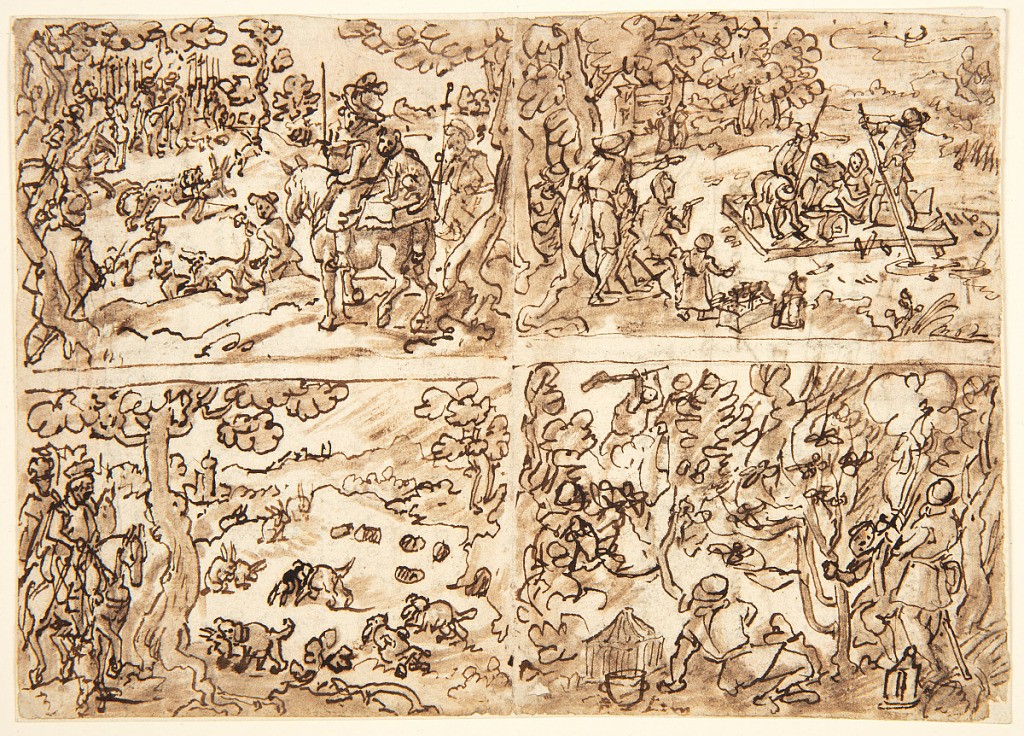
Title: Rabbit Hunt with Leopards [above left]; King of England Hunting for Rabbits [below left]; Fishing by Night [above right]; Catching Nightowls [below right]
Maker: Jan van der Straet, called Stradanus, Flemish, 1523–1605
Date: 1596–1599
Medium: Recto: pen and ink, brush and brown wash over black chalk on laid paper Verso: pen and brown ink over black chalk on laid paper
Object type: Drawing
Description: Recto, above left: Men hunt rabbits with the help of leopards. One leopard sits behind a hunter on his horse. 
Recto, below left: The King of England rides a horse at left, carrying dead rabbits. His dogs chase more rabbits from their burrows beyond. 
Recto, above right: Fishermen stand on a raft, using lanterns to tempt fish out of the water. 
Recto, below right: In the background, hunters beat the bushes, driving owls from their nests. In the foreground, their companions, holding torches, wait with a trap.
Verso, above: Italian inscription in the hand of Luigi Alamanni.
Verso, below: Plan of a walled city.